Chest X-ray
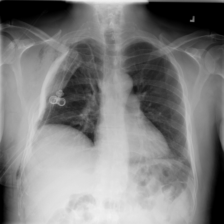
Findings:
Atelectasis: negative
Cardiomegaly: negative
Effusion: negative
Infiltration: negative
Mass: negative
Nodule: negative
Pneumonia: negative
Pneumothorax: negative
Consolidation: negative
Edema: negative
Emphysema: negative
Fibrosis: negative
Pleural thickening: negative
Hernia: negative